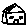
Label: house